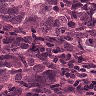
Metastatic tissue present: yes